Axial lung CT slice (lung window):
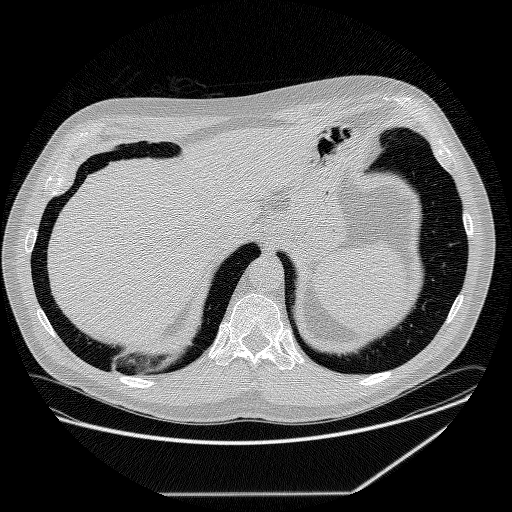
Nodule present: no